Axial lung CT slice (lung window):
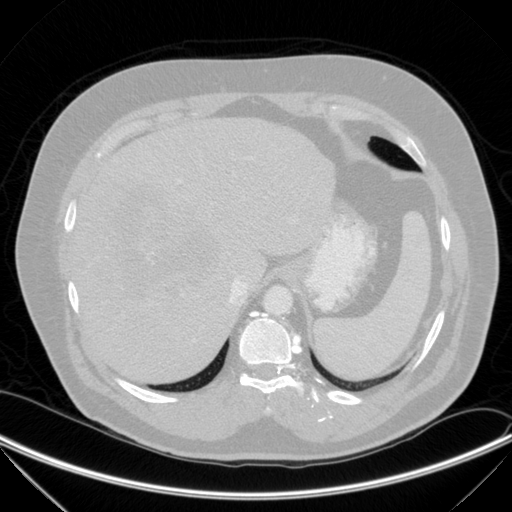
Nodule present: no